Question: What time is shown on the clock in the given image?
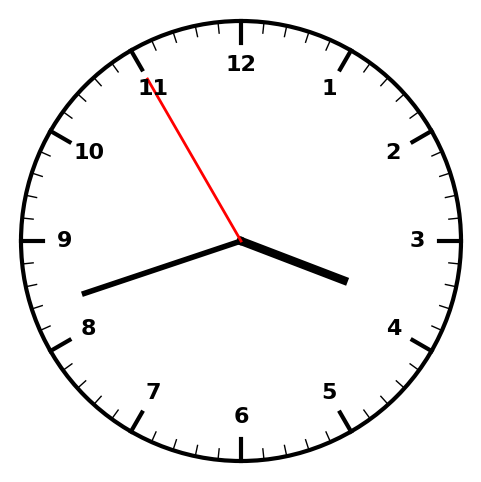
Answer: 03:41:55